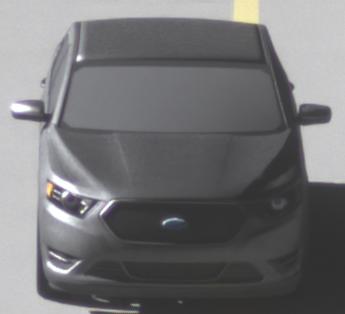
Make: Ford
Model: Taurus
Detailed model: SHO
Model produced from: 2012
Model produced until: 2019
Doors: 4
Color: gray
Road condition: wet road
Daytime: morning or afternoon
Contrast: high contrast